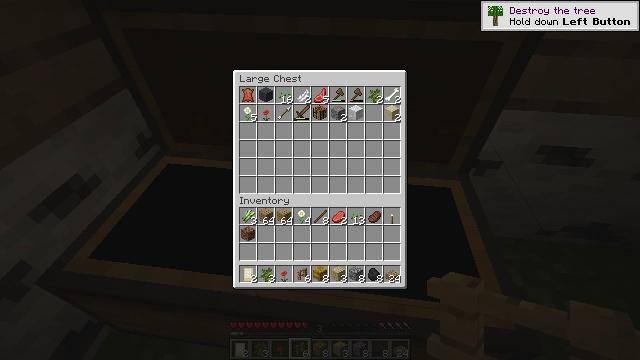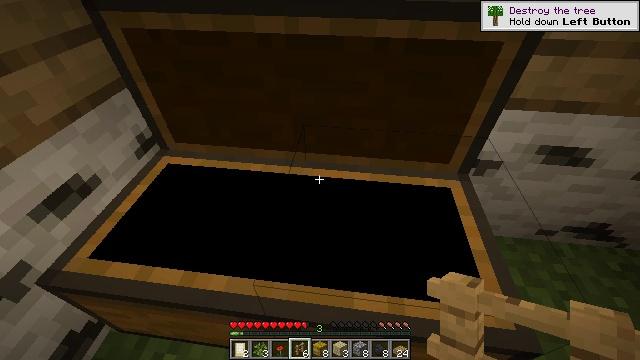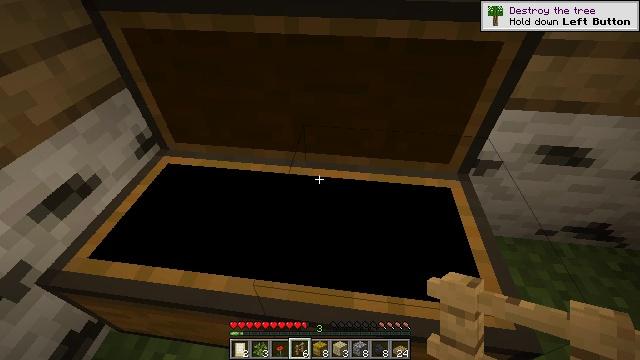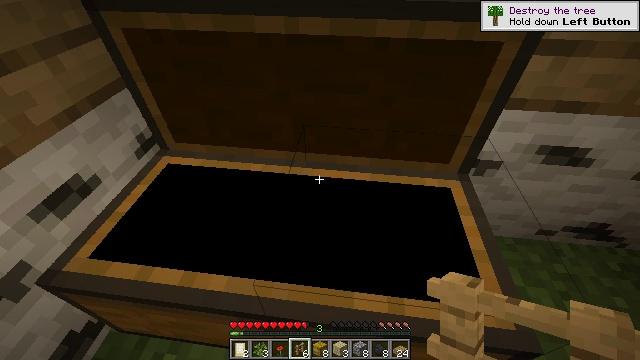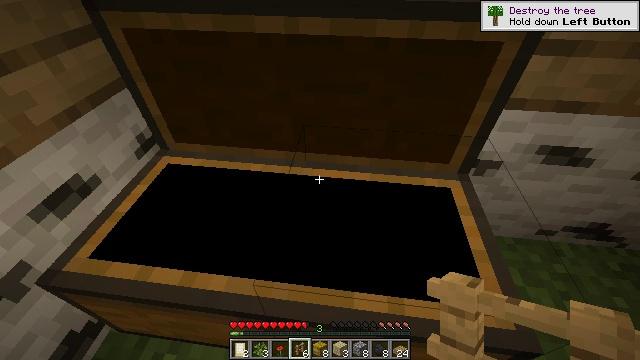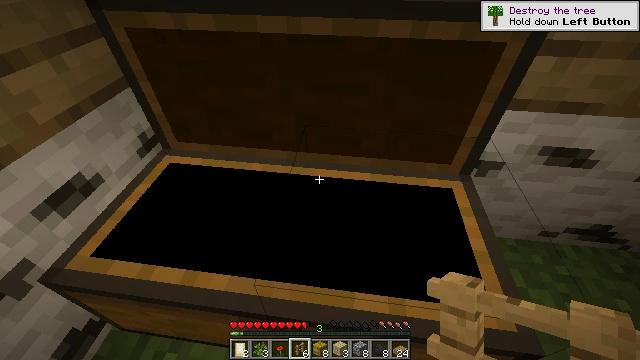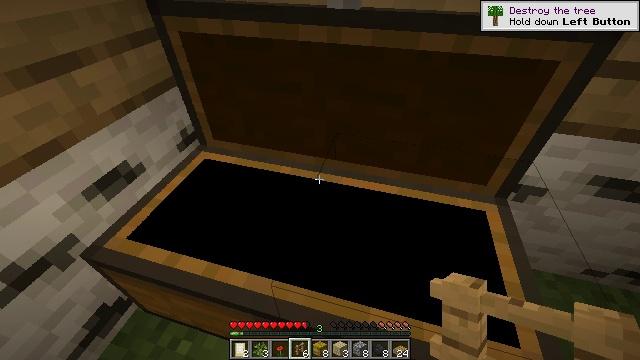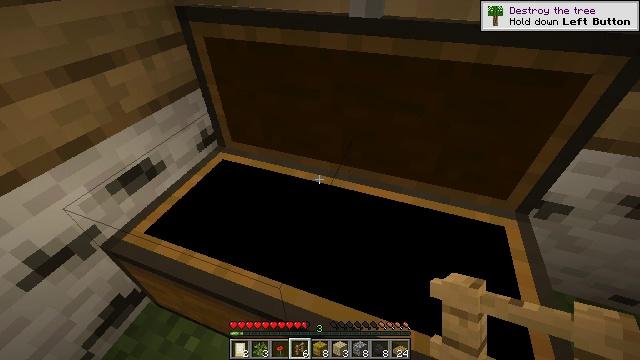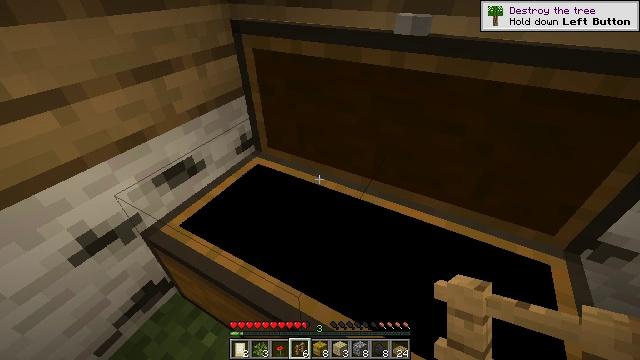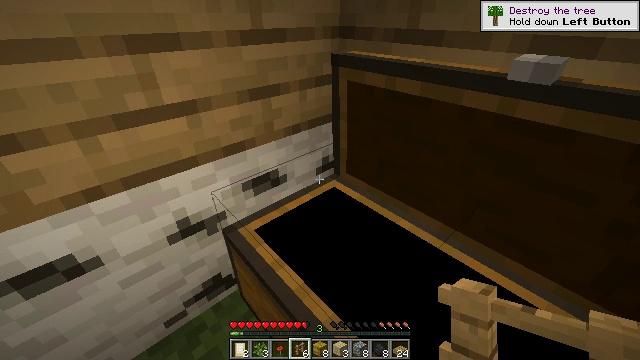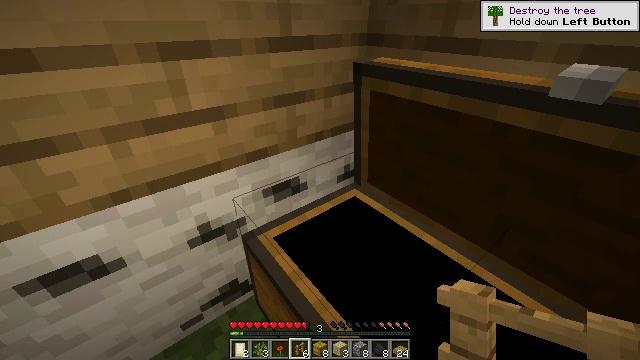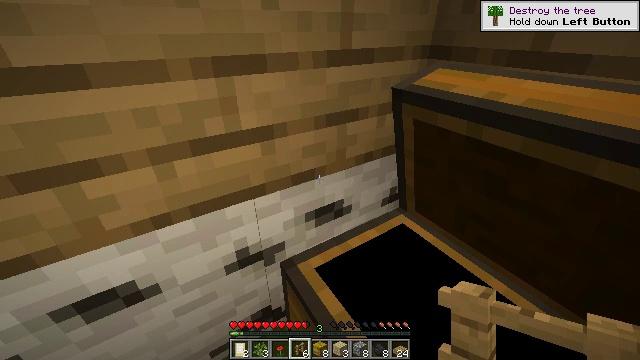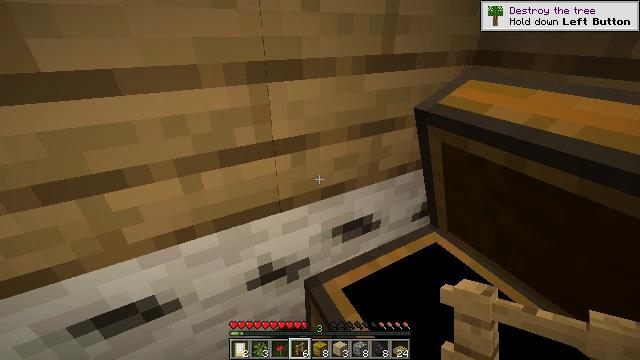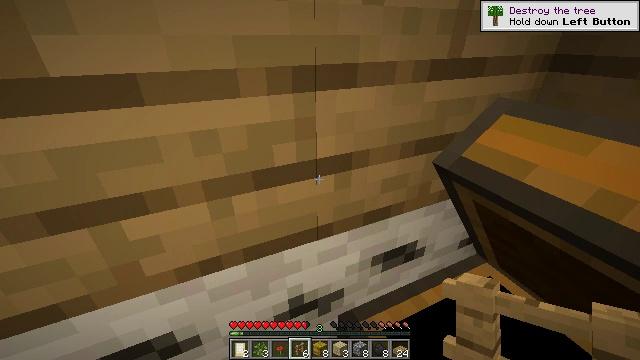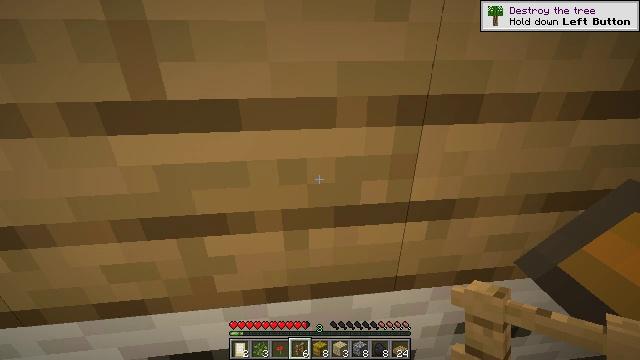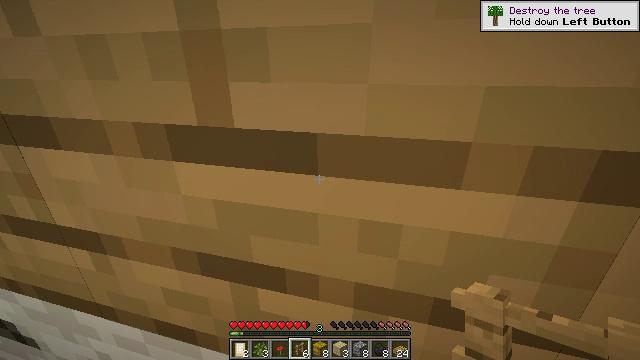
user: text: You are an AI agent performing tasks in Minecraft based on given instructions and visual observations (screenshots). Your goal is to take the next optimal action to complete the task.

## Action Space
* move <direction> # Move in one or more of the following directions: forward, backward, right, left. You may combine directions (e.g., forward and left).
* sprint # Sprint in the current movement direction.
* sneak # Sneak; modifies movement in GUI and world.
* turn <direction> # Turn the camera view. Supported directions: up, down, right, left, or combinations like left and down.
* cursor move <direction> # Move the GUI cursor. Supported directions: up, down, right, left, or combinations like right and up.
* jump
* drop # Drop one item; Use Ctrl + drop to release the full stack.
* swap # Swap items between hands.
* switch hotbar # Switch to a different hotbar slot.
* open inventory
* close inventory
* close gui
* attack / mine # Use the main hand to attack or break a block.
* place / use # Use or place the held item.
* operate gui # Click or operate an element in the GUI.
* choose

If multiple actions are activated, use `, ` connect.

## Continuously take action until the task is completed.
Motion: motion action
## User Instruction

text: Use birch planks and sticks to craft a birch fence gate.
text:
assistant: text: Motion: no_op
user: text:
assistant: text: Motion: close gui
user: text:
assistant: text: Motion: open inventory
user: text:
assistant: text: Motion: open inventory
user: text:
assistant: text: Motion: no_op
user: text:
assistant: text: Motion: turn left and up
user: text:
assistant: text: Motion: turn left and up
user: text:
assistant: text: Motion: turn left and up
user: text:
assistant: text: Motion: move forward, turn left and up
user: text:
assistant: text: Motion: move forward, turn left
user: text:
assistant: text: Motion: move forward, sprint, turn left and up
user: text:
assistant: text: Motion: move forward, sprint, turn left
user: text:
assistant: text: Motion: move forward, sprint, turn left and up
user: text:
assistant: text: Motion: move forward, sprint, turn left and up
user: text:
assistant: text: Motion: move forward, sprint, turn left and up
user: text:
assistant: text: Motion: move forward, sprint, turn left and up
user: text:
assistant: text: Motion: move forward, sprint, turn left
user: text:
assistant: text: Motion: move forward, sprint, turn left
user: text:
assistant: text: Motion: move forward, sprint, turn left
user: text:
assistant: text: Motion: move forward, sprint, turn left and up
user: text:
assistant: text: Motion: move forward, sprint, turn left and up
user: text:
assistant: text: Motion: move forward, sprint, turn left and up
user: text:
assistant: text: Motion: move forward, sprint, turn left
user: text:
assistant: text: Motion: move forward, sprint
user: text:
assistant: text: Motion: move forward, sprint
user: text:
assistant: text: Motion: move forward, sprint
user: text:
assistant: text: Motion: move forward, sprint
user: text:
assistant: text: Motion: move forward, sprint
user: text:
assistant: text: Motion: move forward, sprint
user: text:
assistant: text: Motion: move forward, sprint, turn left